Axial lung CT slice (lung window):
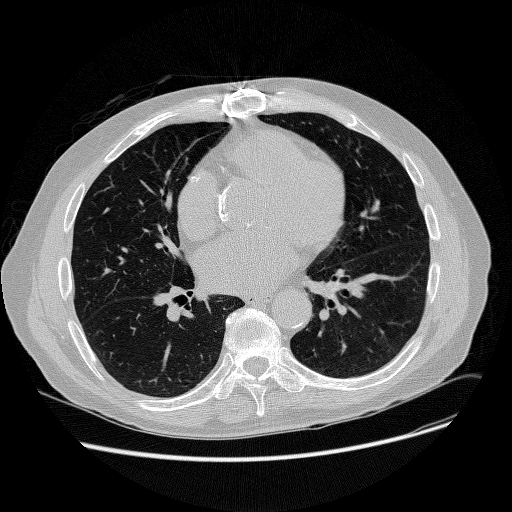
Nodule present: no